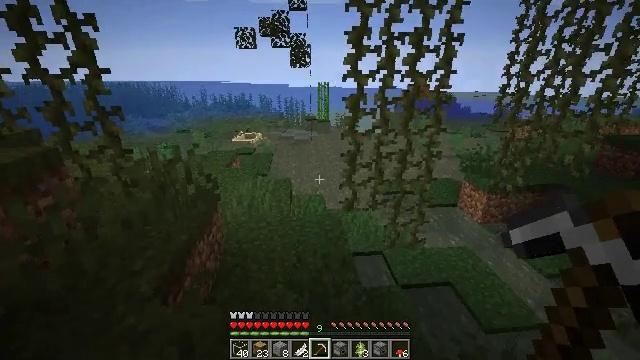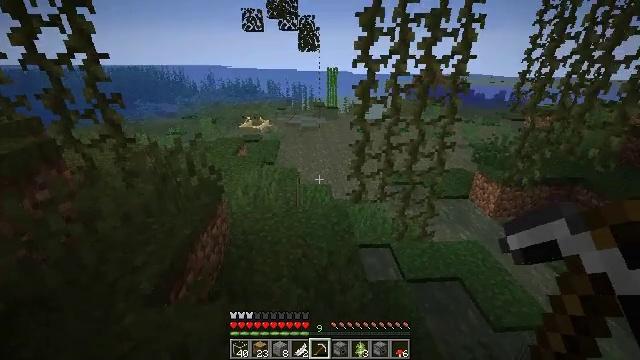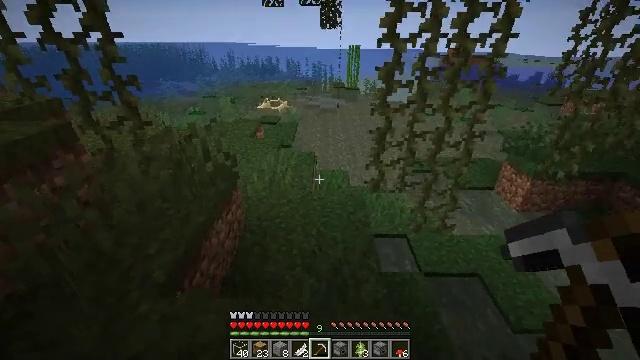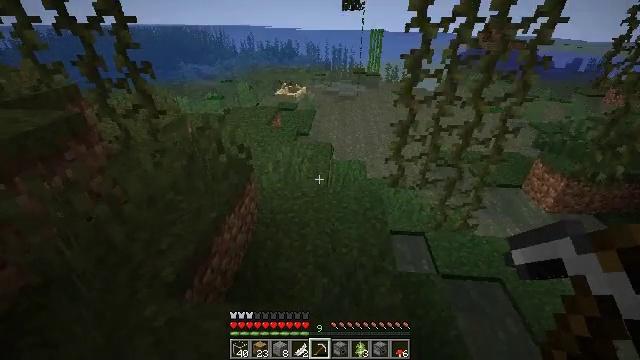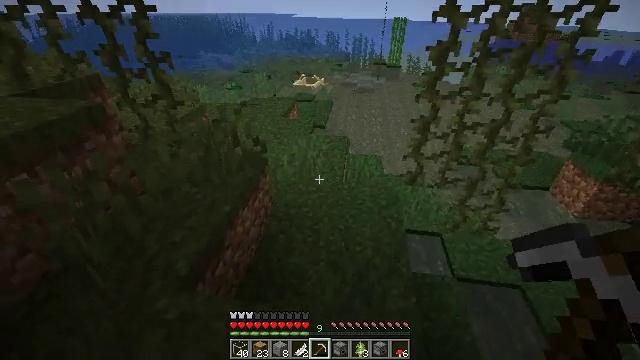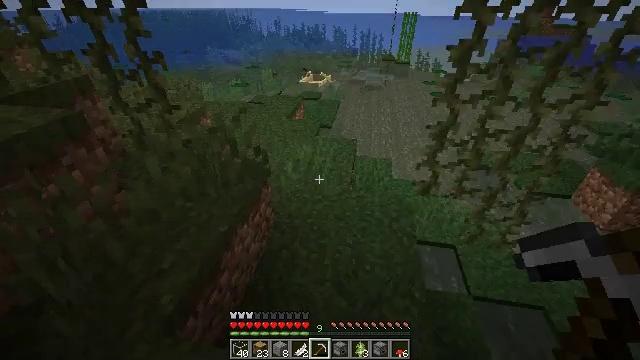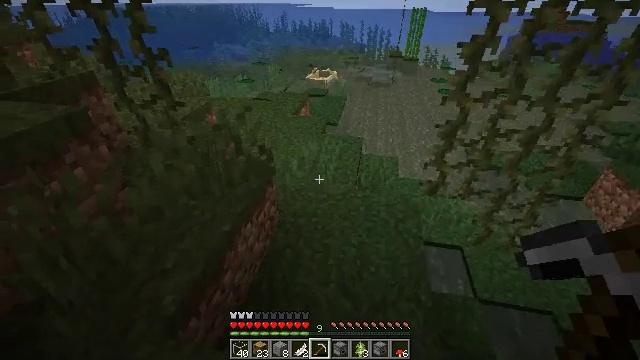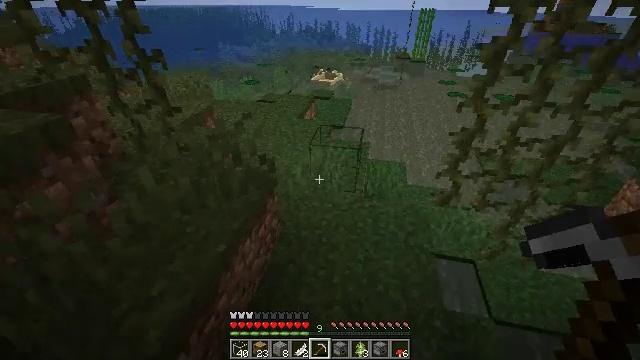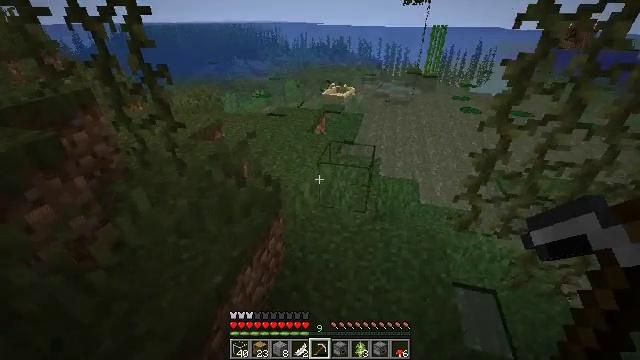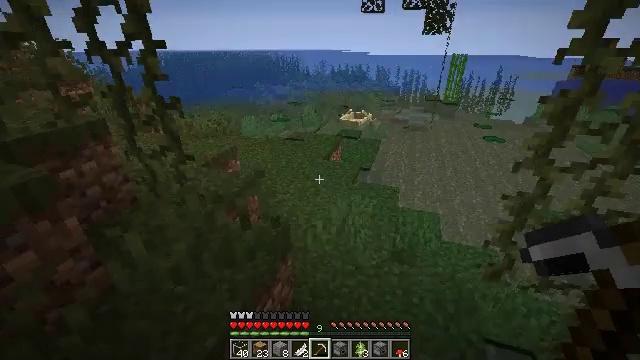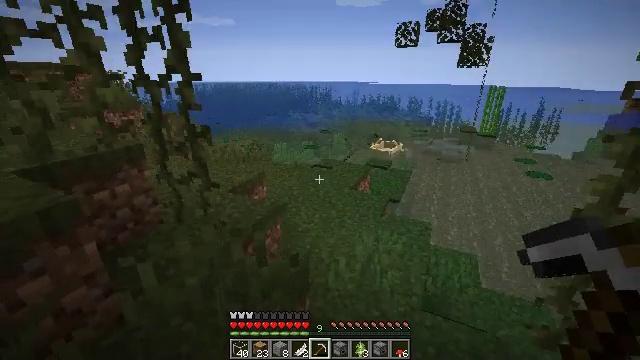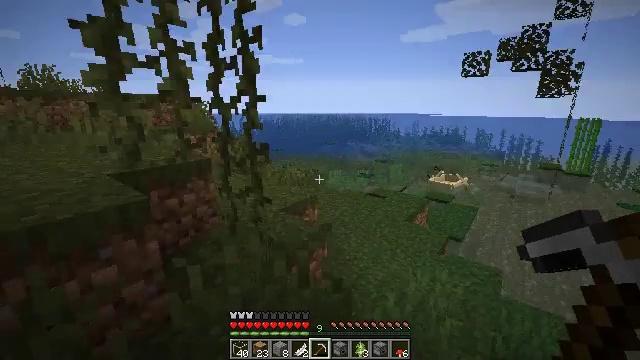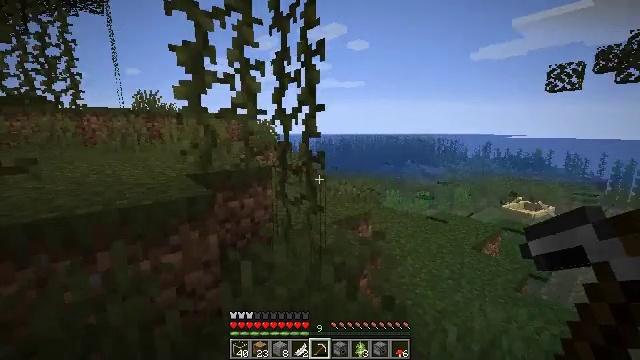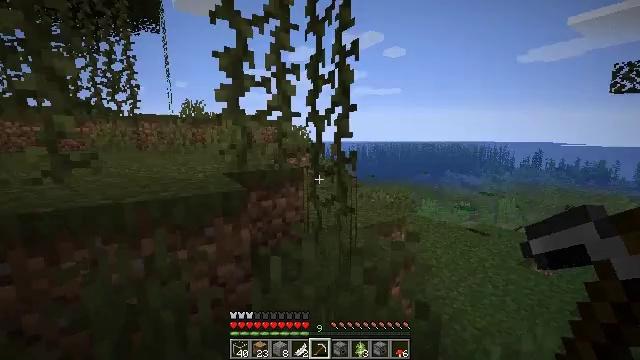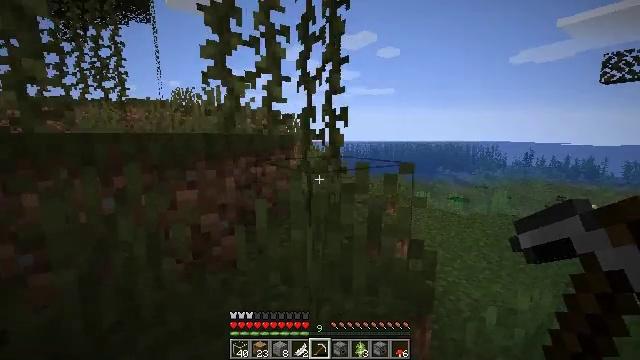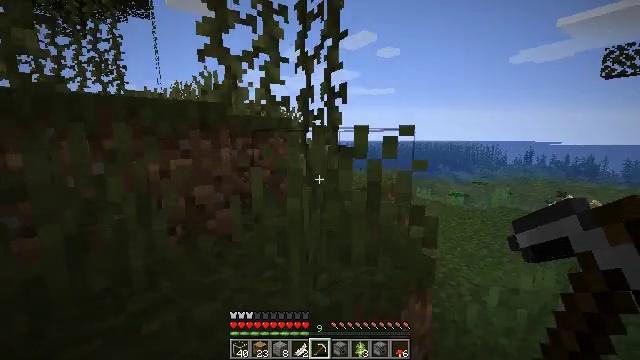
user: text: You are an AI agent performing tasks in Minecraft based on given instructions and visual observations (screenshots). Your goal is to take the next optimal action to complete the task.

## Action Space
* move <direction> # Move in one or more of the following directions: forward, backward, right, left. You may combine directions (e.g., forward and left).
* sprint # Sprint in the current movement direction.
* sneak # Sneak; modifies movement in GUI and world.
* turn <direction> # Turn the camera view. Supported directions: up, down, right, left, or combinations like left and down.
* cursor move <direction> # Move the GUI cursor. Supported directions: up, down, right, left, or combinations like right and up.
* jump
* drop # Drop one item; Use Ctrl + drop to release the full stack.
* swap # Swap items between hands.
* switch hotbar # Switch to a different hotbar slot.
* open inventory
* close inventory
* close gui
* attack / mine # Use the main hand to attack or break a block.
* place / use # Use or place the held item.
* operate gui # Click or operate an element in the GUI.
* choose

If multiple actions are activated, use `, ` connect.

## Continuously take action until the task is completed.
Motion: motion action
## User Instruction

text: Break the granite stairs to recycle them.
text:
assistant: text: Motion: move forward, turn left and down
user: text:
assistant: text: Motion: move forward, turn left and down
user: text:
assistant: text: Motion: move forward, turn left and down
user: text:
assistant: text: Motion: move forward, turn left and down
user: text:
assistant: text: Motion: move forward, turn left
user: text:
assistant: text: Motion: move forward, turn left
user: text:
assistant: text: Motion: move forward, turn left
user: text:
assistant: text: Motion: move forward, turn left and up
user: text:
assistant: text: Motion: move forward, turn left and up
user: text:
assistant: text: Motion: turn left and up
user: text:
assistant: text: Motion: turn left and up
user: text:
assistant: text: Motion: turn left and up
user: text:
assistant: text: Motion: turn left and up
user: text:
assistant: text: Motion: turn right
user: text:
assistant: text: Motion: no_op
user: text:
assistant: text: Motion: turn left
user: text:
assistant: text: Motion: turn left and up
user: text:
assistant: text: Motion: turn left
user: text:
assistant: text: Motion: turn right
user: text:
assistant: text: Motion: no_op
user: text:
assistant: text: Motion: turn left and up
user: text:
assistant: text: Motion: turn left
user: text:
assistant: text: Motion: move forward, turn left
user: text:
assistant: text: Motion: move forward, jump
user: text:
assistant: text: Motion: move forward, jump
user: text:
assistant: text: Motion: move forward, jump
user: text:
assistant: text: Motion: move forward, jump
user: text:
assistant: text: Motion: move forward, jump
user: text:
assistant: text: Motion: move forward, jump
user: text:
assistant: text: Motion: move forward